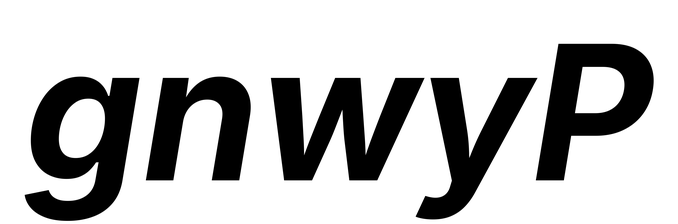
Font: Inter-Italic_Bold_Italic